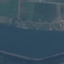
Land use / land cover class: River